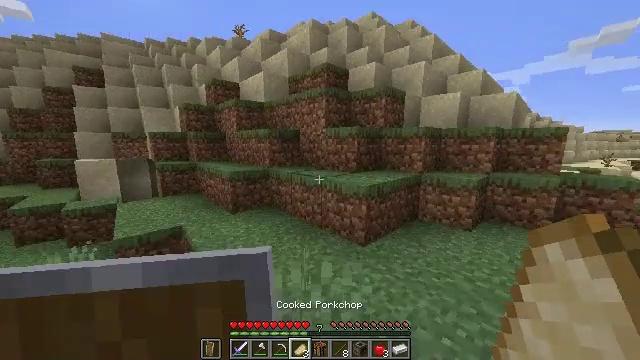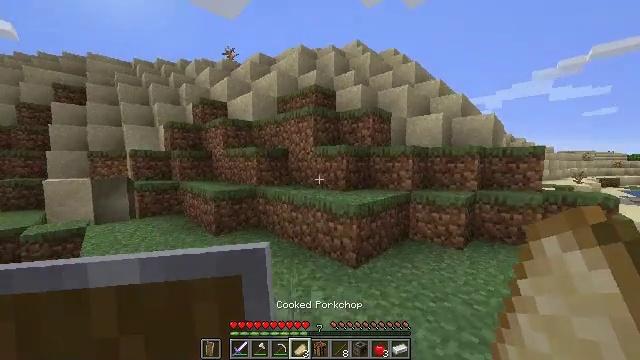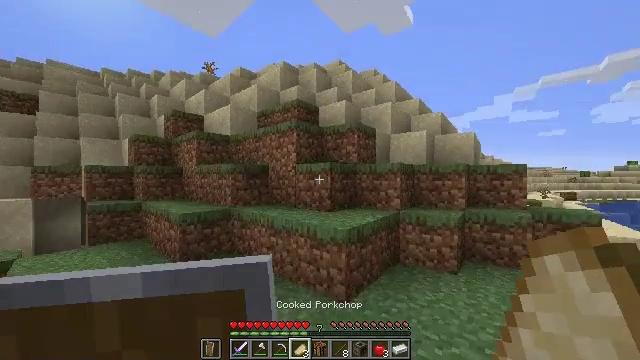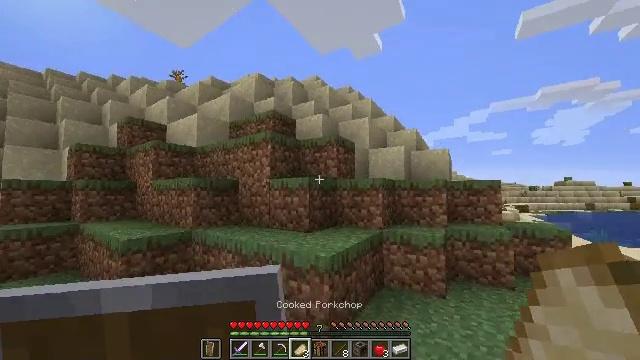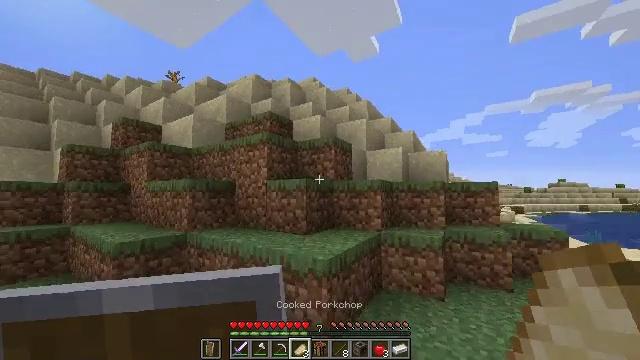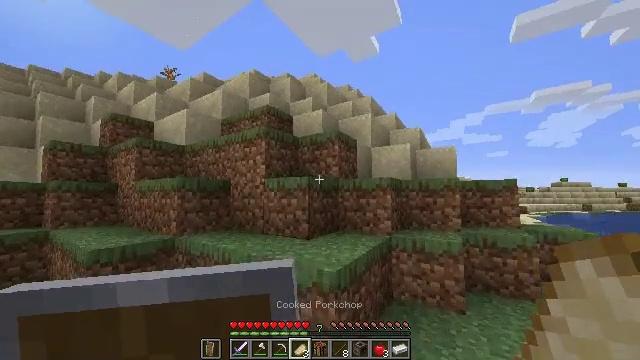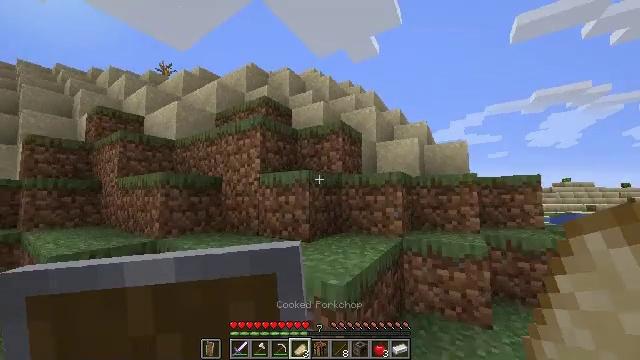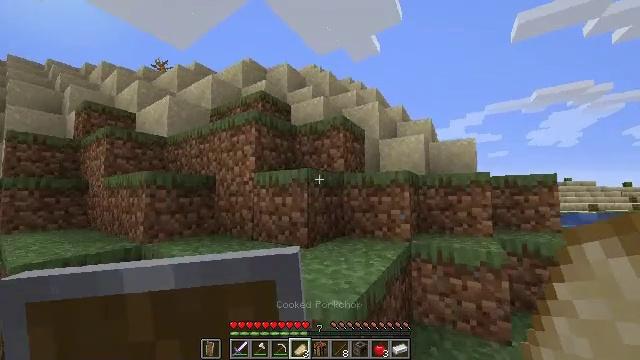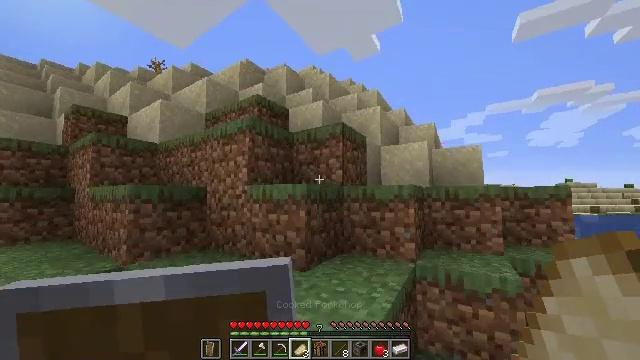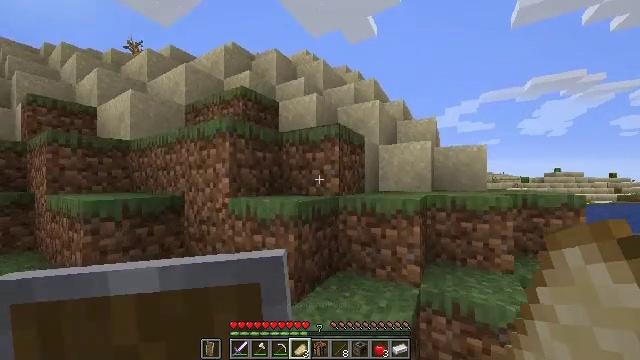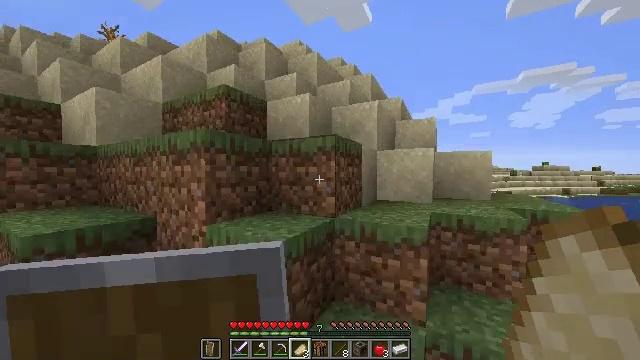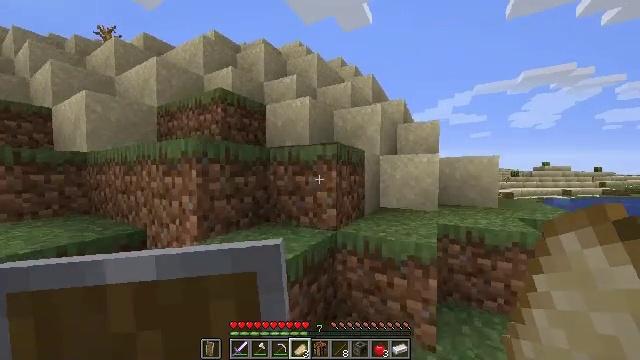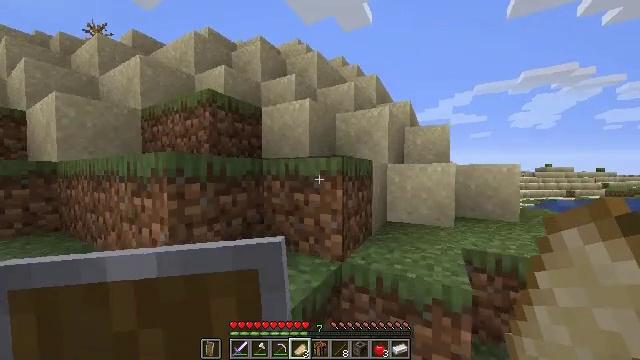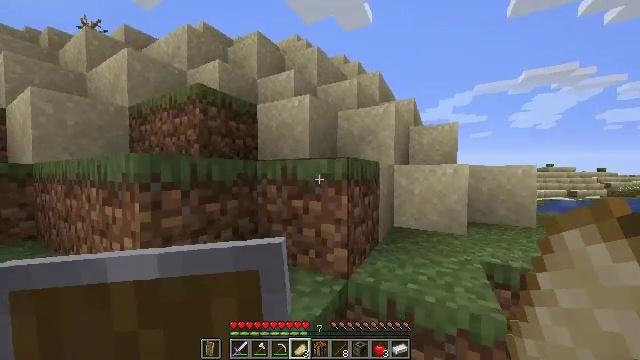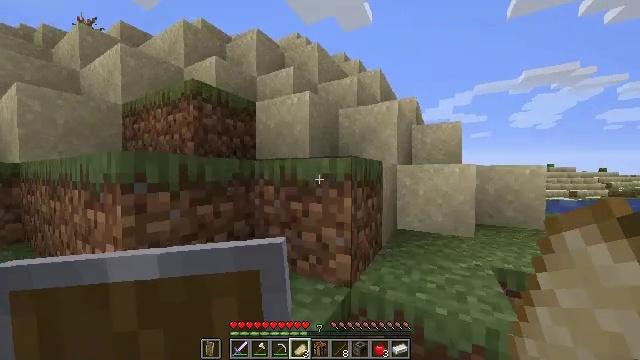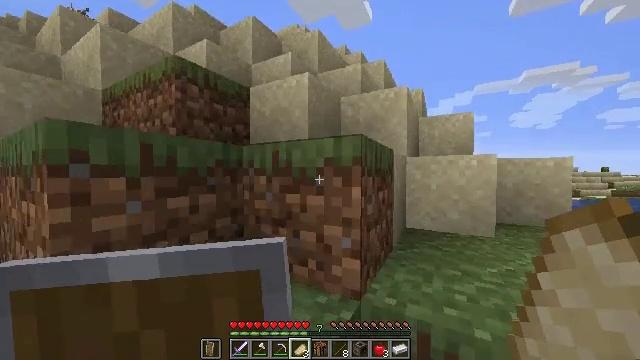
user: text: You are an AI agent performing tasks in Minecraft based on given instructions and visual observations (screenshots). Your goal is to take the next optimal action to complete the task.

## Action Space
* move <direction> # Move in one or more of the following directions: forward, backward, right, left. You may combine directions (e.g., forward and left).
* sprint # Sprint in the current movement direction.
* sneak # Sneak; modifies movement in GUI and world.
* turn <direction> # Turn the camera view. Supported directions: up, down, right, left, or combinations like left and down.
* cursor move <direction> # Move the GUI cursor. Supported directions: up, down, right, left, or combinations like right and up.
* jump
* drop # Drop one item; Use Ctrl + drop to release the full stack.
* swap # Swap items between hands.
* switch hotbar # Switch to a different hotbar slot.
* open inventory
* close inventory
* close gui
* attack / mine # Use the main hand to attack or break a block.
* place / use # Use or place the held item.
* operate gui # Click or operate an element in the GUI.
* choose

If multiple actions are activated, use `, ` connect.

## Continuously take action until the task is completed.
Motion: motion action
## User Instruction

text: Harvest sugar cane from the plant.
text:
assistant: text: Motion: move forward, sprint, turn right and up
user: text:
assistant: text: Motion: move forward, sprint, turn right and up
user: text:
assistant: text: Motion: move forward, sprint, turn right and up
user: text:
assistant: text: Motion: move forward, sprint
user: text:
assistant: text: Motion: move forward, sprint
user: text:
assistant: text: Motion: move forward, sprint
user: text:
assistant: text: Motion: move forward, sprint
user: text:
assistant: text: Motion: move forward, sprint, jump
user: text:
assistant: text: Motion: move forward, sprint, turn right and down, jump
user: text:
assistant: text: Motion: move forward, sprint, turn right and down, jump
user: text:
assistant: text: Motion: move forward, sprint, jump
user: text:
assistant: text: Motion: move forward, sprint, jump
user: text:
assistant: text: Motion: move forward, sprint, jump
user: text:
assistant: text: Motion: move forward, sprint, jump
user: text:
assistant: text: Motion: move forward, sprint, jump
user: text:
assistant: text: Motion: move forward, sprint, jump
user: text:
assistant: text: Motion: move forward, sprint, jump
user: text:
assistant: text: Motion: move forward, sprint, jump
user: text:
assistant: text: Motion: move forward, sprint, jump
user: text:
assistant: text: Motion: move forward, sprint, jump
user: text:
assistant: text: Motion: move forward, sprint, jump
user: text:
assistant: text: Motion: move forward, sprint, jump
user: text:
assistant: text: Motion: move forward, sprint, jump
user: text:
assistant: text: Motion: move forward, sprint, jump
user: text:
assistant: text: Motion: move forward, sprint, jump
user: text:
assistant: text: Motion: move forward, sprint, jump
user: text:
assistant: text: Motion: move forward, sprint, jump
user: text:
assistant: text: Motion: move forward, sprint, jump
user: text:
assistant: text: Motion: move forward, sprint, jump
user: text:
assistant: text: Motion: move forward, sprint, jump